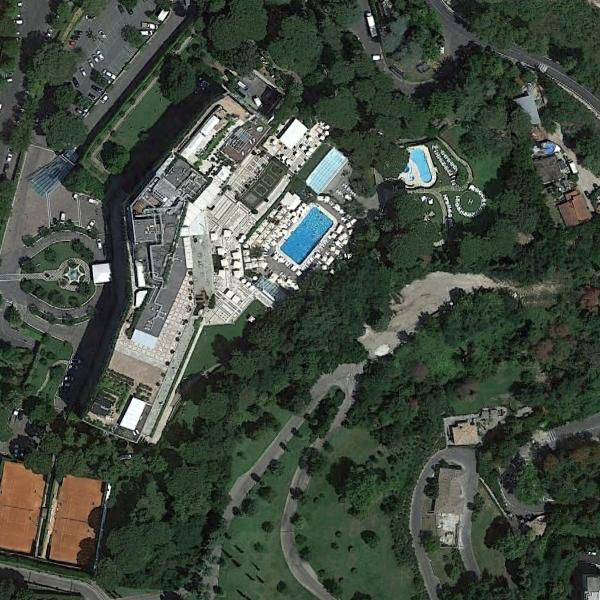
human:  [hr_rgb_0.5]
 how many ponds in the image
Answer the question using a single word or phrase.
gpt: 3